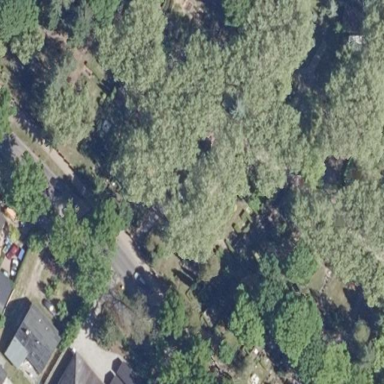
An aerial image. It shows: Cemetery.